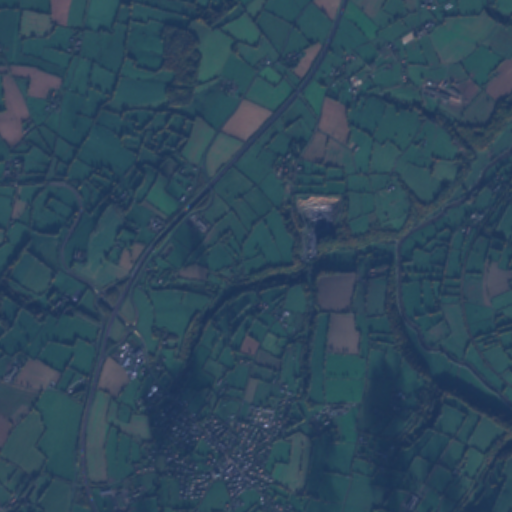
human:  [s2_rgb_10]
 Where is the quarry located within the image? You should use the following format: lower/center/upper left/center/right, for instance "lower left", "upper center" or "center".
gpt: The quarry is located in the center right of the image.
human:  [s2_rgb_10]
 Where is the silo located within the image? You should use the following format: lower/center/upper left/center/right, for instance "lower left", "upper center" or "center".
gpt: The silo is located in the lower right of the image.
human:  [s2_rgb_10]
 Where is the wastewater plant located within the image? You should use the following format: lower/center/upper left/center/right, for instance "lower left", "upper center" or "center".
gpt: The wastewater plant is located in the lower center of the image.
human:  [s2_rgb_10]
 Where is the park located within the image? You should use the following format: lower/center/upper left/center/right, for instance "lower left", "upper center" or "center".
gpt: There is no park in the image.